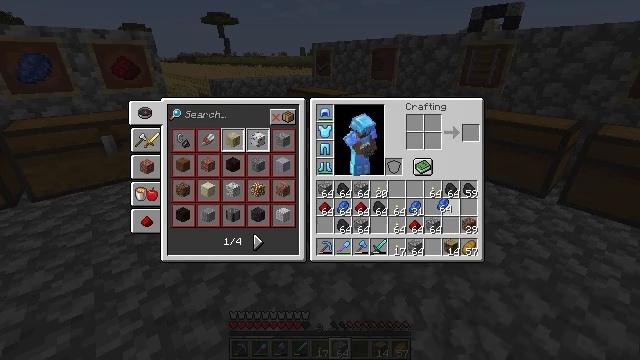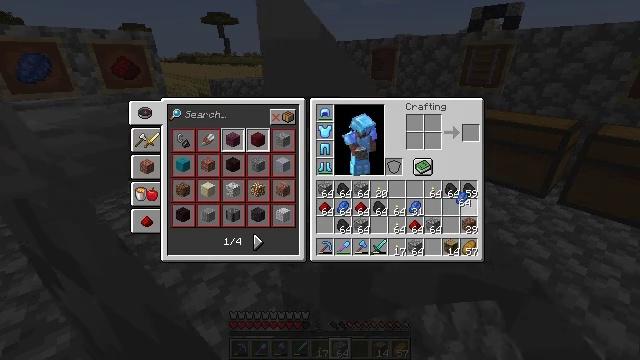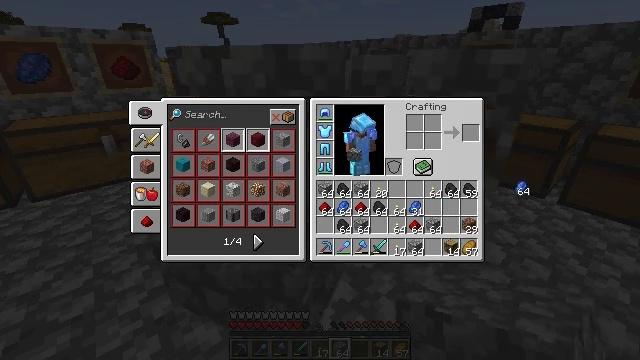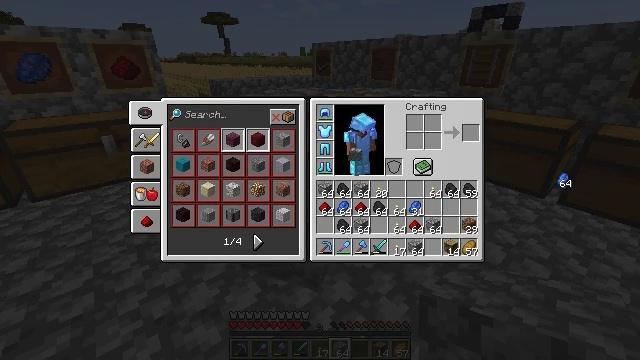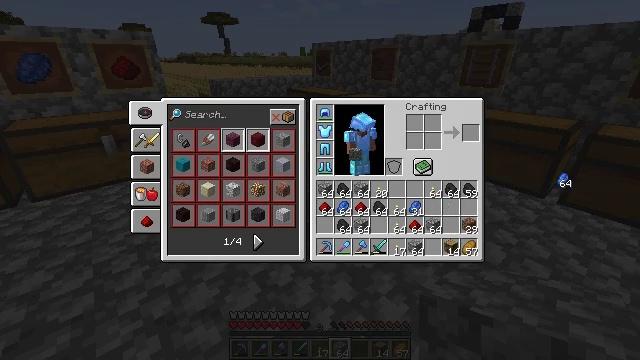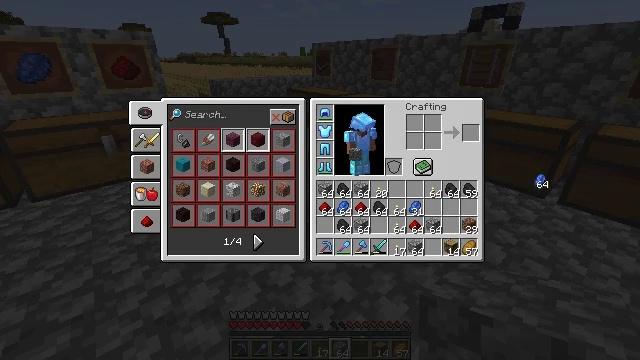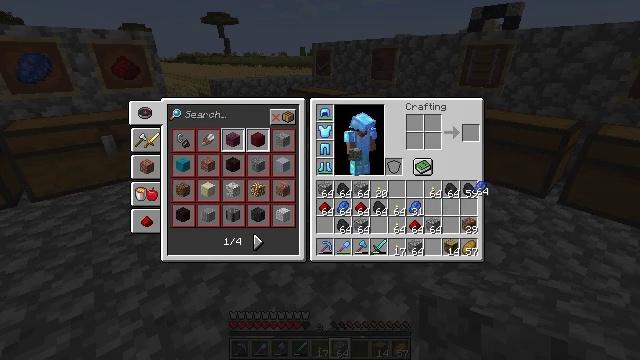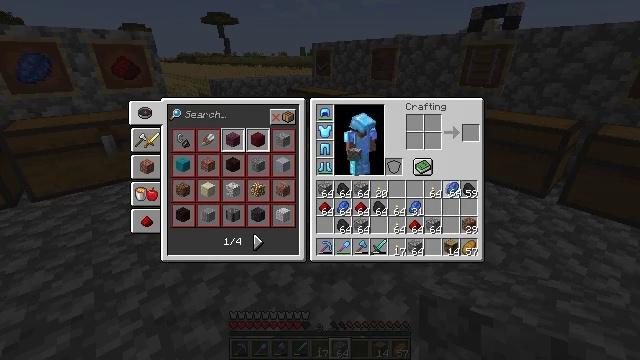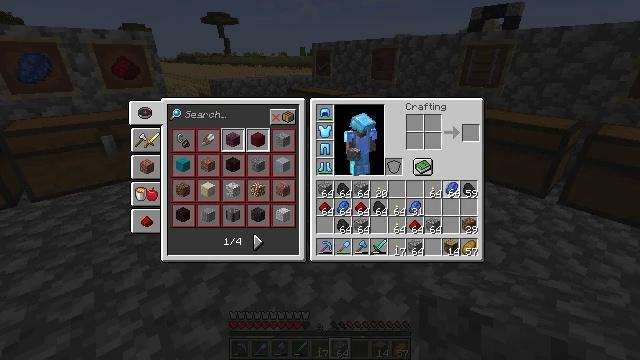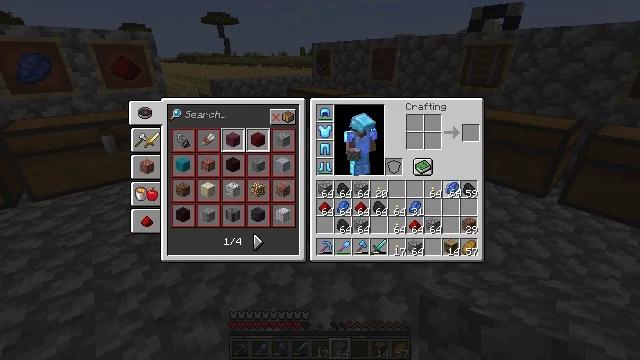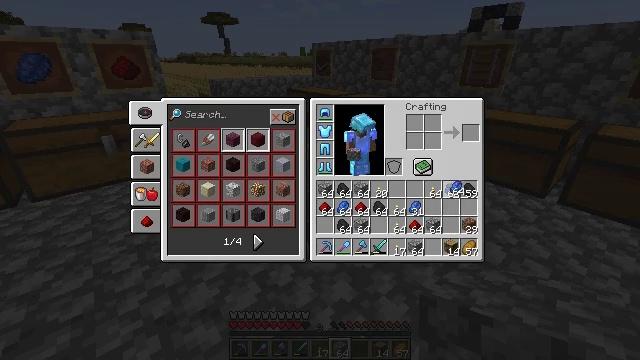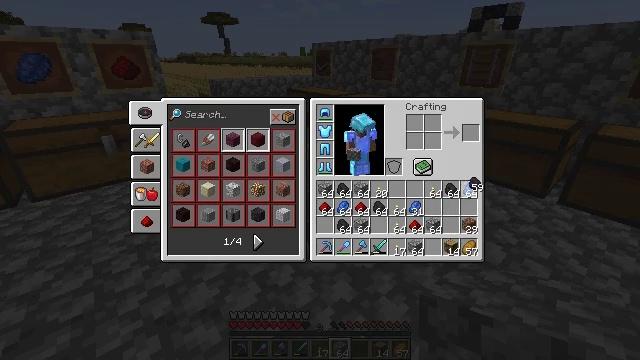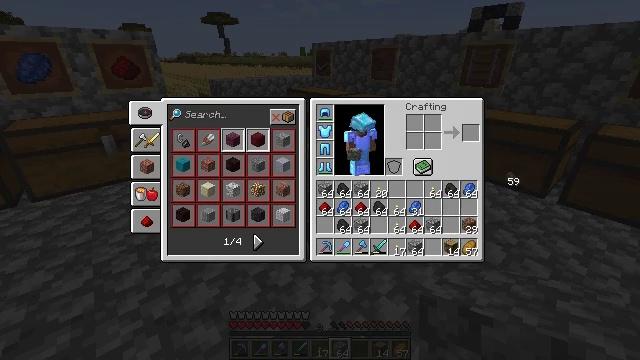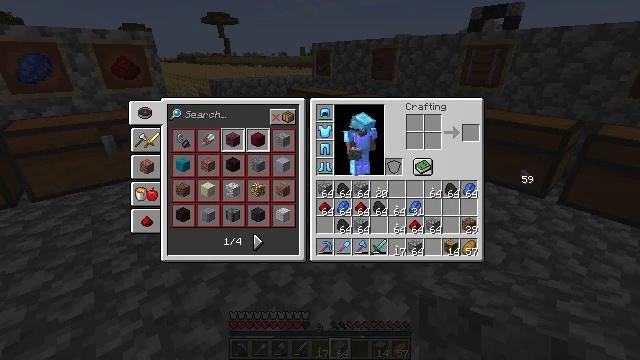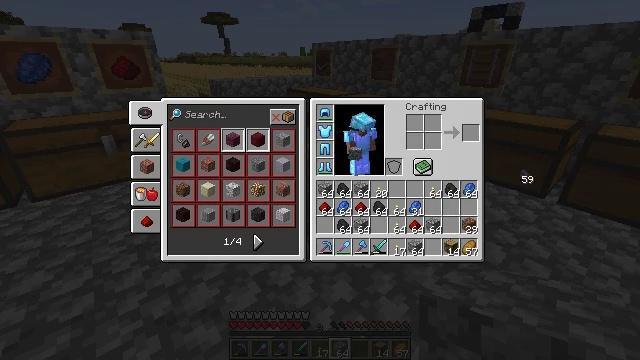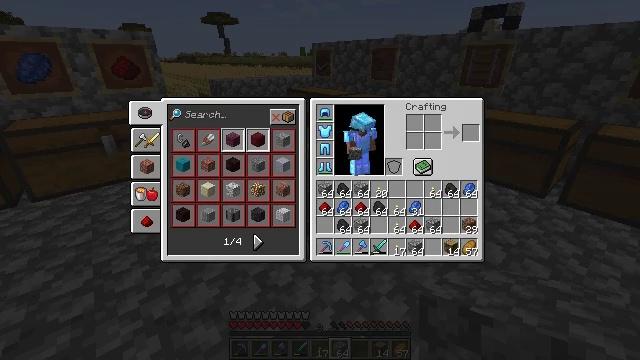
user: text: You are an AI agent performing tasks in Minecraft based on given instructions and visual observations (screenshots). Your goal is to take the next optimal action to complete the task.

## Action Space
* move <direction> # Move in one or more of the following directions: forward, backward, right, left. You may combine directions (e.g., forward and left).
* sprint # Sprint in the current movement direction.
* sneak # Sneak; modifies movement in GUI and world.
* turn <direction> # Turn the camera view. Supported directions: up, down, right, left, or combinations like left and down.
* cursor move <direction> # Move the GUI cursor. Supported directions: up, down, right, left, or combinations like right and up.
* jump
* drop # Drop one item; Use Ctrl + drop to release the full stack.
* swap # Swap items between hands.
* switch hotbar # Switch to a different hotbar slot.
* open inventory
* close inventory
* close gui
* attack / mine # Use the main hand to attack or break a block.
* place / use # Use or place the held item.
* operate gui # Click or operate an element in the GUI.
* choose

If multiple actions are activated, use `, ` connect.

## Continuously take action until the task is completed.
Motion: motion action
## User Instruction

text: Drop a coal.
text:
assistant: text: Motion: cursor move right, open gui
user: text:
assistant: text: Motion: cursor move right and up
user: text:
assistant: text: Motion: cursor move right and up, operate gui
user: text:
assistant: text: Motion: operate gui
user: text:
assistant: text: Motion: cursor move left, operate gui
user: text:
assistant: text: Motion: cursor move left and down
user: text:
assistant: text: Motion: cursor move left
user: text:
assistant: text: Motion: operate gui
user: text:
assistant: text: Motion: operate gui
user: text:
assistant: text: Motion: operate gui
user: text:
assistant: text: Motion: cursor move right
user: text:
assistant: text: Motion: cursor move right
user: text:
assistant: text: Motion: cursor move right, operate gui
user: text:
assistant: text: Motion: operate gui
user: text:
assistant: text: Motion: no_op
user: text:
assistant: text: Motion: cursor move left
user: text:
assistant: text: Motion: cursor move left
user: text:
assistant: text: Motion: cursor move left
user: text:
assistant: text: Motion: cursor move left
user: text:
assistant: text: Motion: no_op